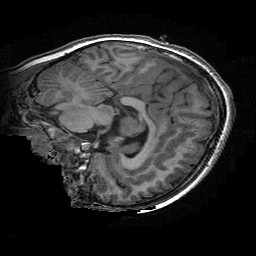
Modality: T1w
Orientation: sagittal
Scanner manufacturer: ge
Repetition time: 0.008096 s
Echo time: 0.00318 s